Field crop: maize
Growth stage: 2
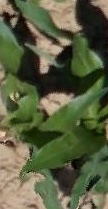
Species: maize